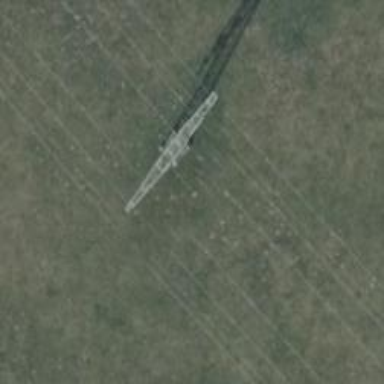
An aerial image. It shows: Power line is depicted.